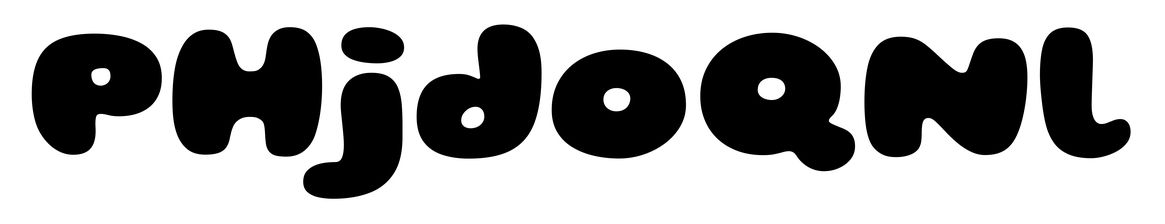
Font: Gluten_Black